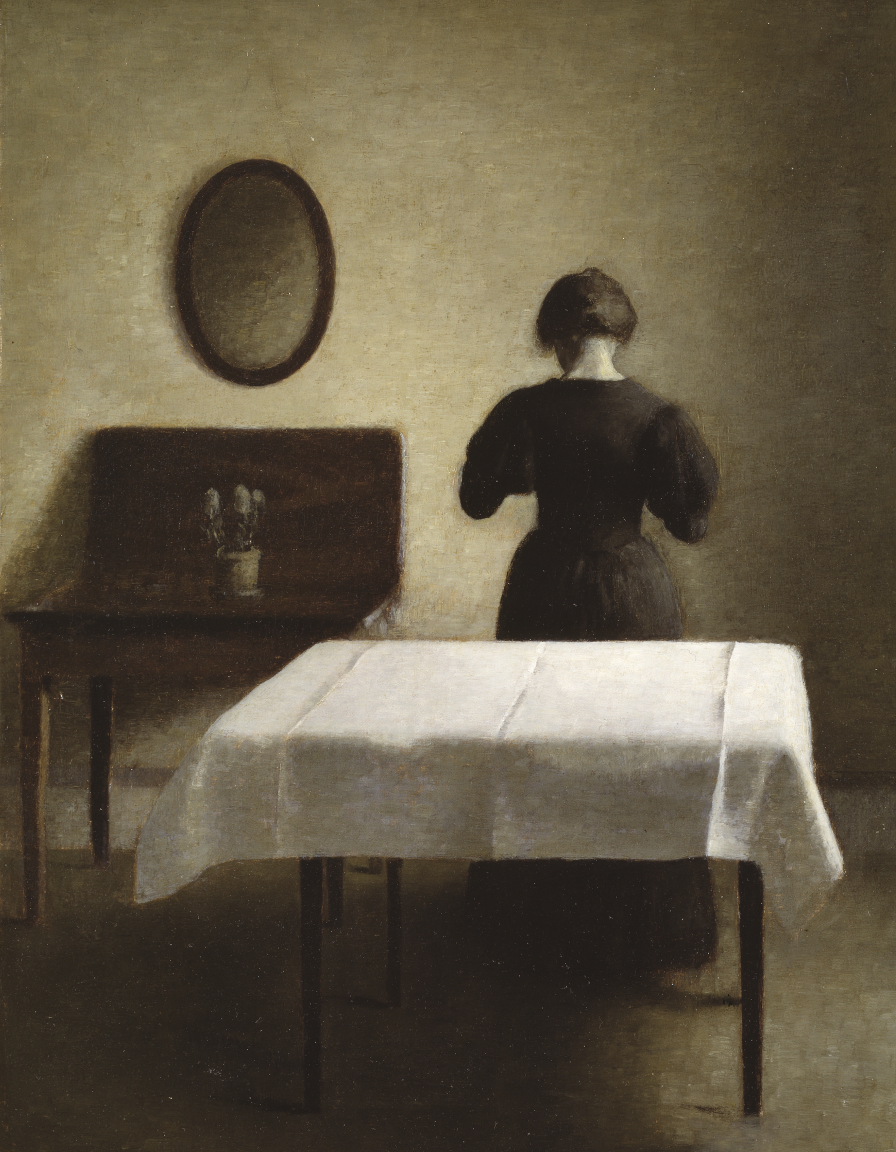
portrait painting, wide, bright diffused light, woman in dark dress seen from behind standing in sparse interior, white tablecloth-covered table an oval mirror on wall and a table bellow the mirror, muted beige wall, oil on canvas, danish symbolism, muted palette